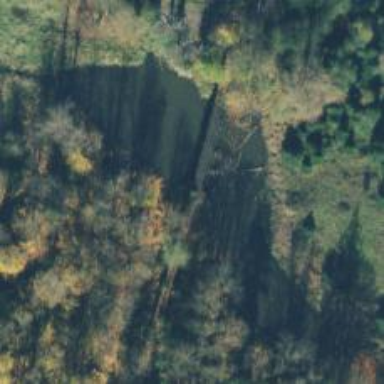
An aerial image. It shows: Disused railway bridge.